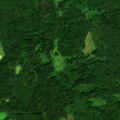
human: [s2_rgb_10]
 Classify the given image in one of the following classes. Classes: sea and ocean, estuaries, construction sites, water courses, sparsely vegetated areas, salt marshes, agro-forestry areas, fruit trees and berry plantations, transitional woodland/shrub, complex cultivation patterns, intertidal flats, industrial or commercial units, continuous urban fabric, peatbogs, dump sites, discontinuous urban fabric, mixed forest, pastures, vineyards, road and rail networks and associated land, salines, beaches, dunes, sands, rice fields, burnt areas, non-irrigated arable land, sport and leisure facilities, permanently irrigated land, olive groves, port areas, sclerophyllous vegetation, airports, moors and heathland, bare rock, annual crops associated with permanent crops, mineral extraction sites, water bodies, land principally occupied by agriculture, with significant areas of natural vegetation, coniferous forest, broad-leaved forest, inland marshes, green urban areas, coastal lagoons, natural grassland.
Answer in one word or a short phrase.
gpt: non-irrigated arable land, complex cultivation patterns, coniferous forest, mixed forest